Question: Note this image of my customize settings:

You can clearly see what appears to be a scroll bar there along the left (is also on right of screen), despite the indicated settings. Further, I have this in my .emacs:
'''
(custom-set-variables
;; custom-set-variables was added by Custom.
;; If you edit it by hand, you could mess it up, so be careful.
;; Your init file should contain only one such instance.
;; If there is more than one, they won't work right.
'(blink-cursor-mode nil)
'(custom-enabled-themes (quote (solarized-light)))
'(custom-safe-themes (quote ("fc5fcb6f1f1c1bc01305694c59a1a861b008c534cae8d0e48e4d5e81ad718bc6" "e16a771a13a202ee6e276d06098bc77f008b73bbac4d526f160faa2d76c1dd0e" "1e7e097ec8cb1f8c3a912d7e1e0331caeed49fef6cff220be63bd2a6ba4cc365" default)))
'(menu-bar-mode t)
'(package-archives (quote (("gnu" . "http://elpa.gnu.org/packages/") ("melpa" . "http://melpa.milkbox.net/packages/"))))
'(scroll-bar-mode nil)
'(tool-bar-mode nil))
'''
Note the line where scroll bar mode is set to nil.
Why is that ugly bar there on the left?
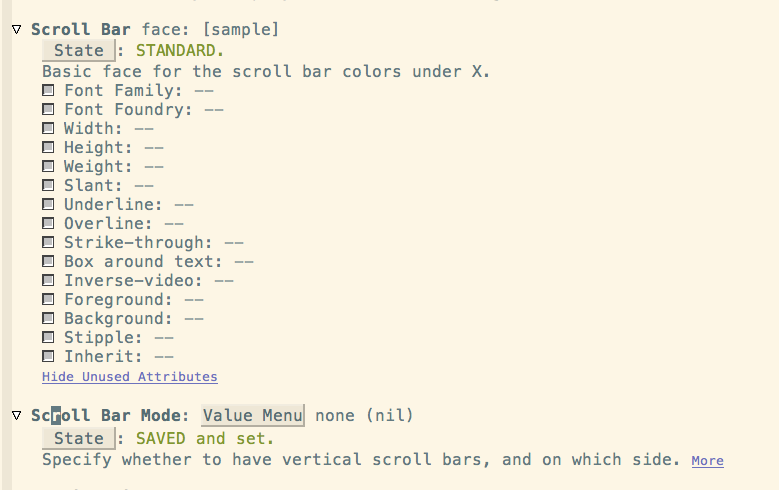
Answer: That is not a scroll bar, that is the . You can control it by customizing the 'fringe-mode' variable. If you don't want to do that manually, do 'customize-variable' 'fringe-mode' , choose "No fringes" from the Value Menu and save.
More info about window fringes <URL>.